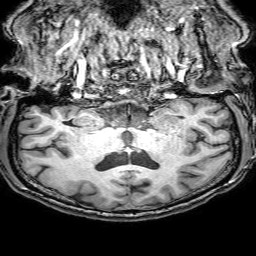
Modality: T1w
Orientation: sagittal
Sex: male
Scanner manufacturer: philips
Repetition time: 0.008202 s
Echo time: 0.00379 s